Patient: sex M, age 46
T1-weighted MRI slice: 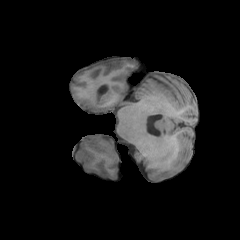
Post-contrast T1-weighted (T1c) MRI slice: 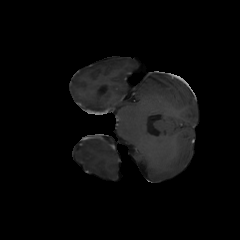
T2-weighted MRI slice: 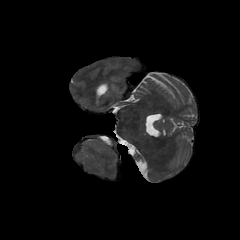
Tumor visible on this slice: no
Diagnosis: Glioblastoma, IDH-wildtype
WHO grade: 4